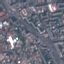
Land use / land cover: Residential